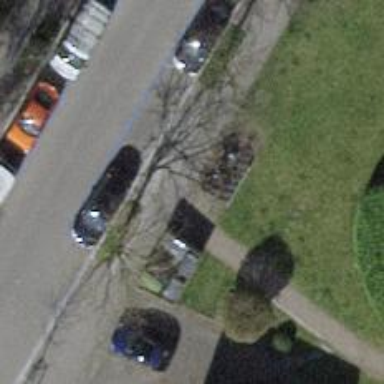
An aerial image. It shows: Bicycle parking area with rack.